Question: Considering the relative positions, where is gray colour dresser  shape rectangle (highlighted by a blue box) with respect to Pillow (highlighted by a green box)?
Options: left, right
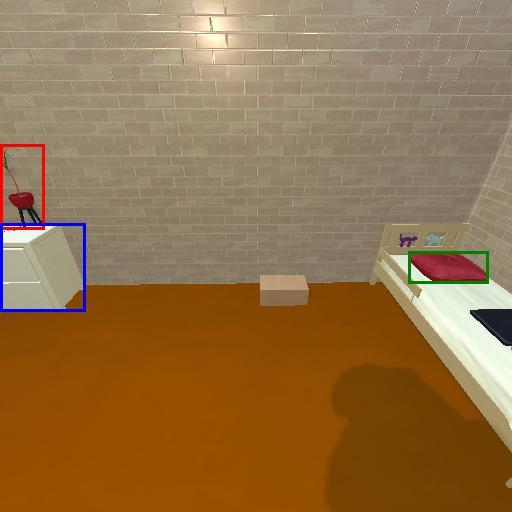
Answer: left